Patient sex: M
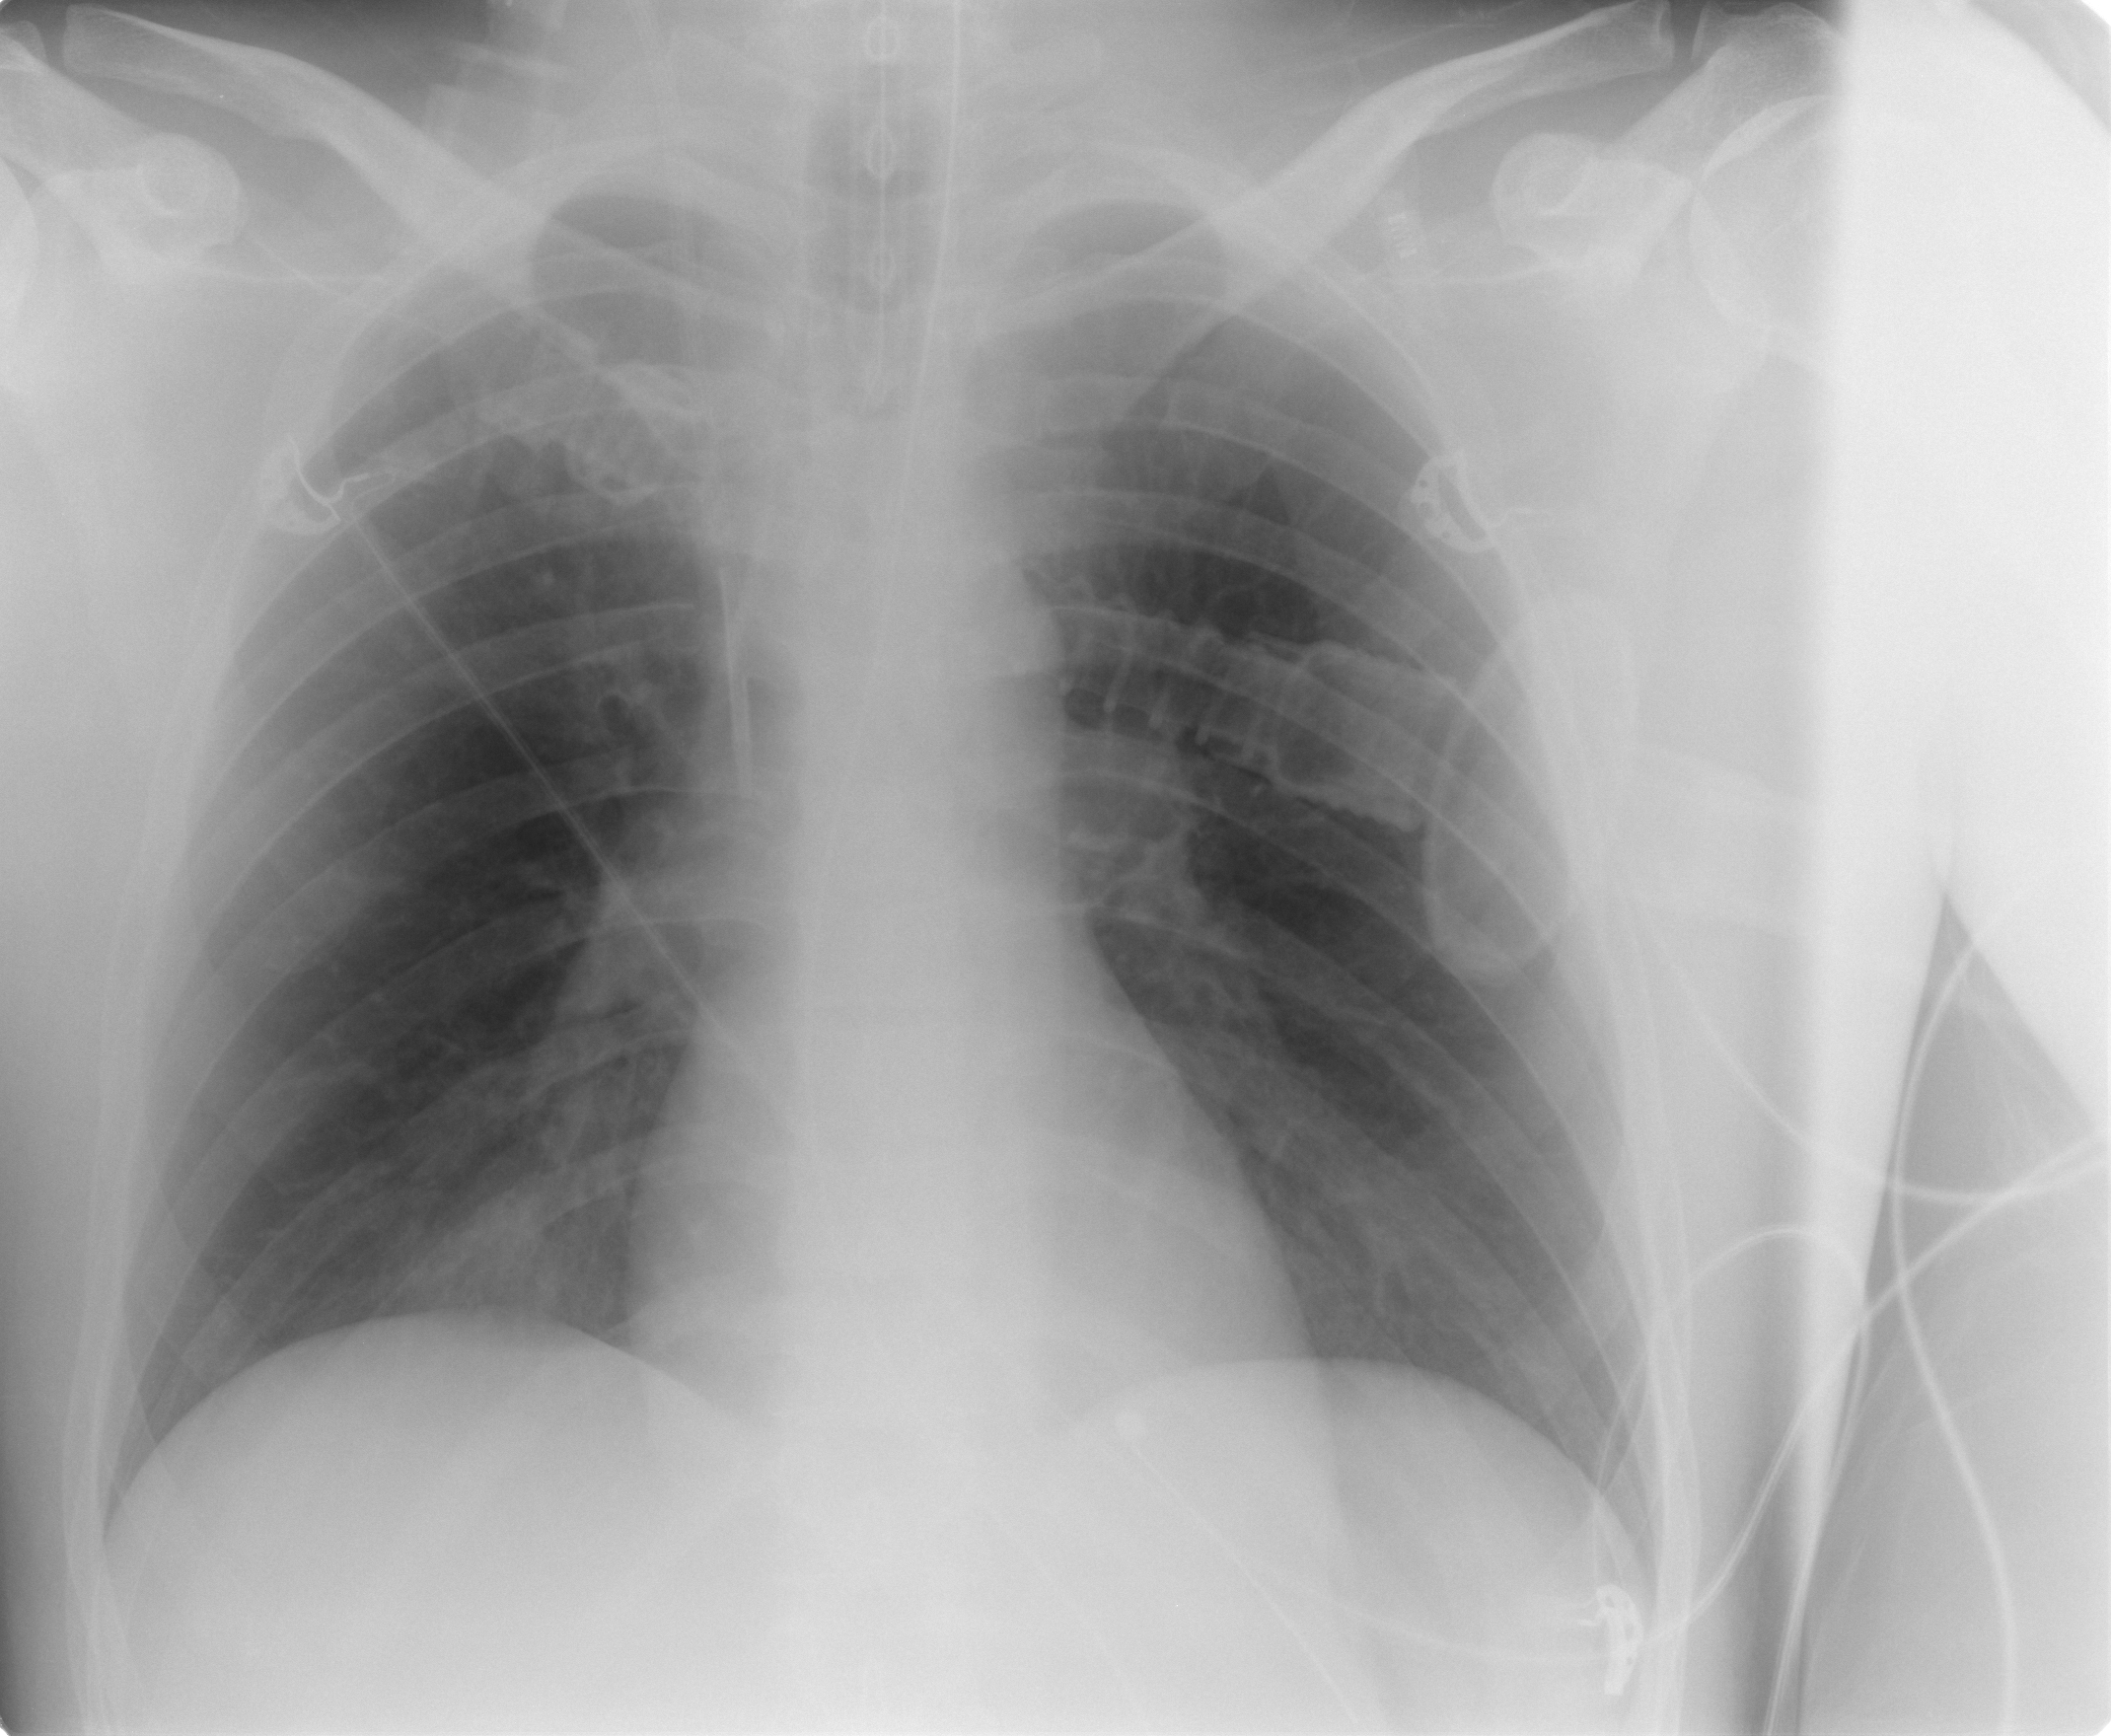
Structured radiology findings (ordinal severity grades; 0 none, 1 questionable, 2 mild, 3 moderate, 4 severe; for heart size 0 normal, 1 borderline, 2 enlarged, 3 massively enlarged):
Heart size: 0
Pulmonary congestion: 0
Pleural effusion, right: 0
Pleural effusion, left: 0
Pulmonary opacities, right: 0
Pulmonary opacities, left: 0
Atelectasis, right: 1
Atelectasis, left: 0